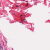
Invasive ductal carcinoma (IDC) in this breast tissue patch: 1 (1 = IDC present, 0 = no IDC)